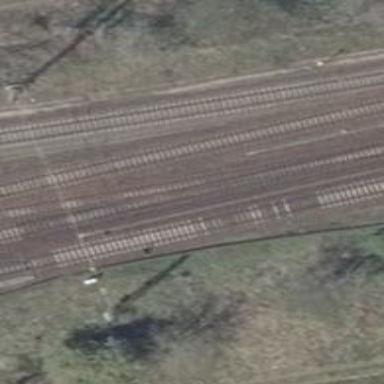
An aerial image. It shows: Railway with electrified contact lines.